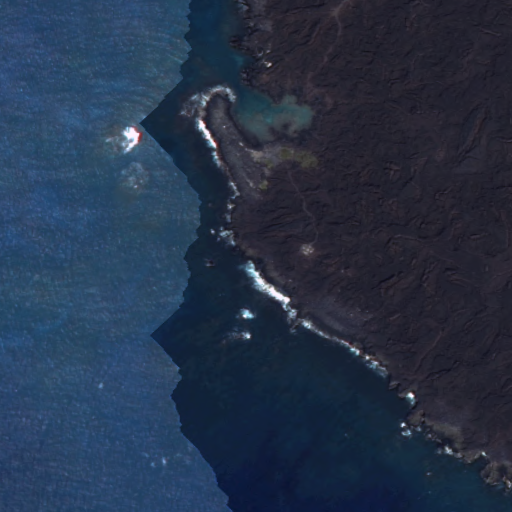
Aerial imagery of cape in Hawaii named Kanahena Point containing only unknown